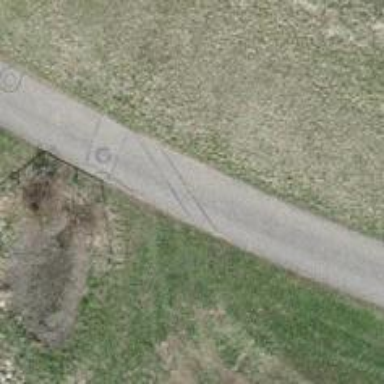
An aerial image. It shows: Asphalt road track with grade1 track quality suitable for agricultural vehicles.